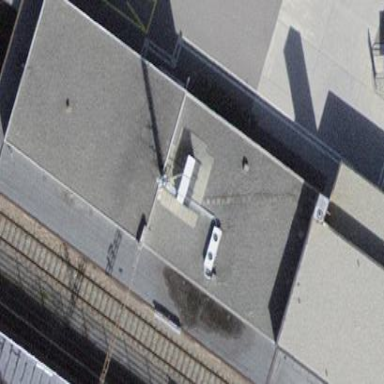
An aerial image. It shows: Train station building.